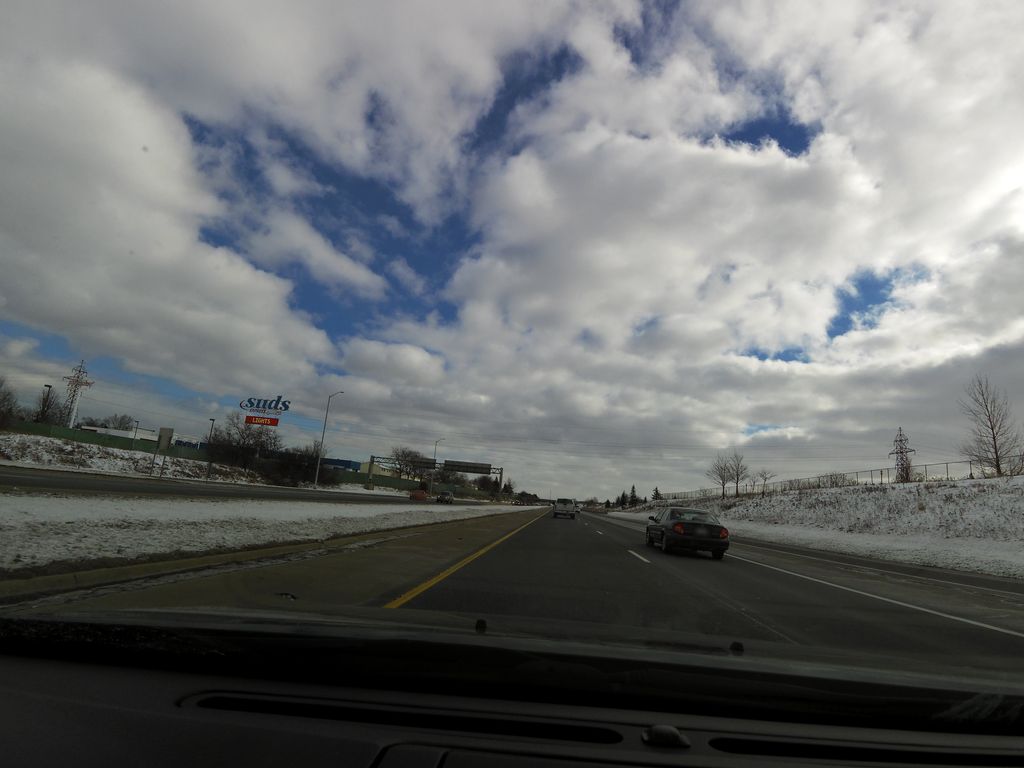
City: hamilton